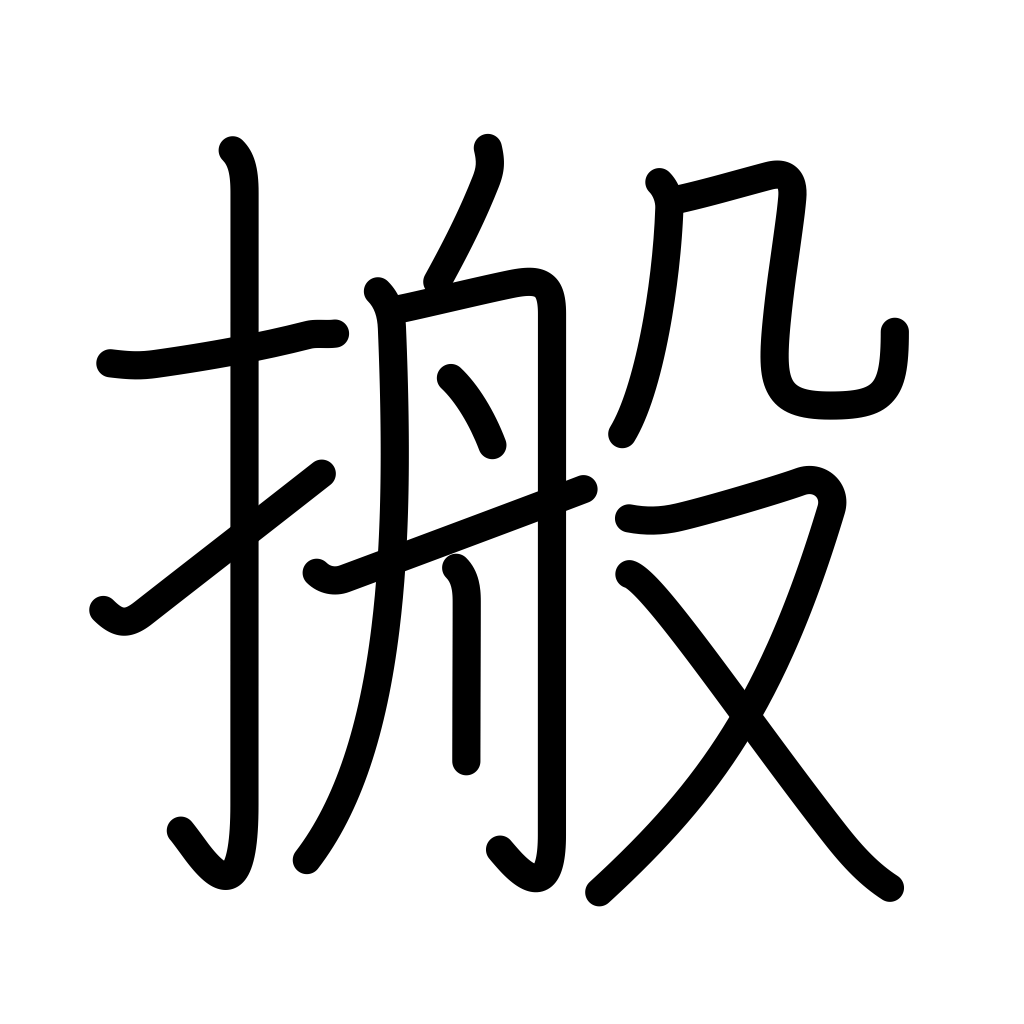
Meaning: conveyor, carry, transport